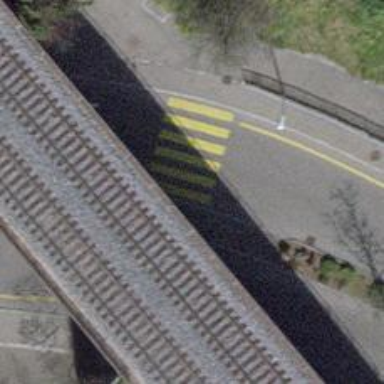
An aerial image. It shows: Zebra crossing on the road.